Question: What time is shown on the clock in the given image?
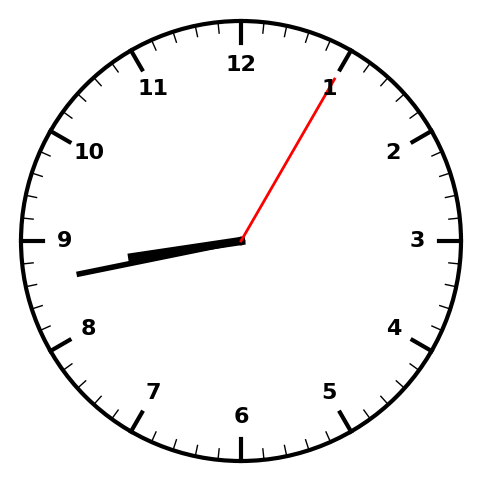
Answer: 08:43:05